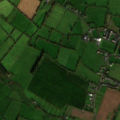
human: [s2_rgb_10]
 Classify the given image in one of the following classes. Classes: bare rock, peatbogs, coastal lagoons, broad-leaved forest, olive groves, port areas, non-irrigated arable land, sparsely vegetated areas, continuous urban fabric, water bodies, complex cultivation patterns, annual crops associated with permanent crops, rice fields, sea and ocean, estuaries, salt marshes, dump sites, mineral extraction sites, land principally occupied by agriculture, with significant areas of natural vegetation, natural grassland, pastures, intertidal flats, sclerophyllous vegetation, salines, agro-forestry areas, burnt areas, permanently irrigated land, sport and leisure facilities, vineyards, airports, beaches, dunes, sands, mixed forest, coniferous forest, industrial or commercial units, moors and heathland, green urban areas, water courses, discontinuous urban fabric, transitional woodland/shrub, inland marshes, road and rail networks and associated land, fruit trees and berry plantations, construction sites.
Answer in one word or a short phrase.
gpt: non-irrigated arable land, pastures